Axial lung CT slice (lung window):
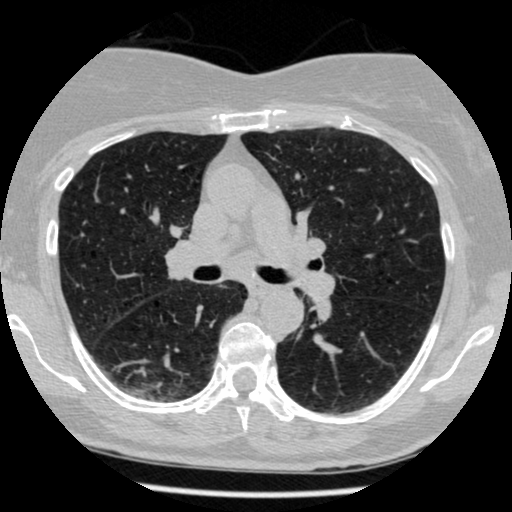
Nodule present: no